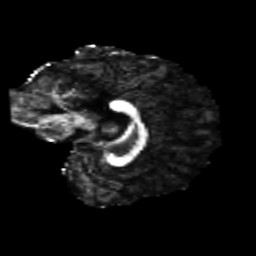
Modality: FA
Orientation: sagittal
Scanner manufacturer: siemens
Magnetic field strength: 3 T
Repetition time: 4.16 s
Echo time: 0.0806 s